Question: I'm trying to create an enum with running distances, but 'Swift' is not letting me name the 'enum' case with in this format '5K'. I get an error saying ''K' is not a valid digit in integer literal'. Here is my code:
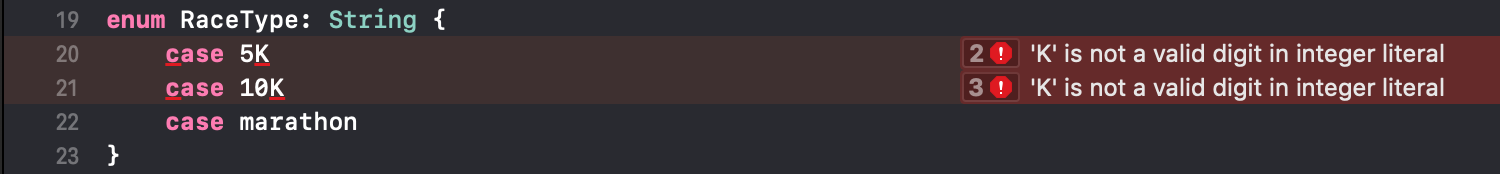
Answer: Identifiers and hence type properties/enum cases cannot start with numbers. You need to change the naming convention for your enum.
'''
enum RaceType: String {
case fiveK = "5K"
case tenK = "10K"
case marathon
}
'''